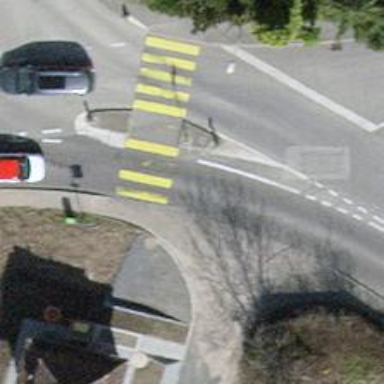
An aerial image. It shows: Unmarked road crossing.